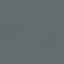
Land use / land cover class: SeaLake